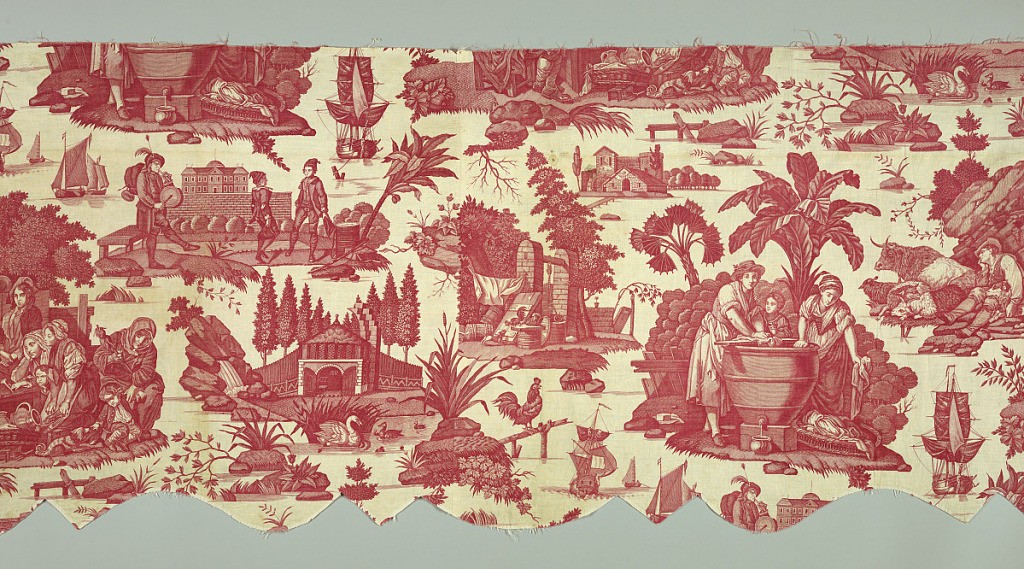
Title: La Danse Savoyarde
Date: ca. 1790
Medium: cotton Technique: printed by engraved copper plate on plain weave
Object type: Valance
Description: Three pieces sewn together to make a shaped valance with a scalloped bottom.
Scenes of women washing, a shepherd, an old man reading to a family group and a man beating a drum while toe young males dance.
In red on white.